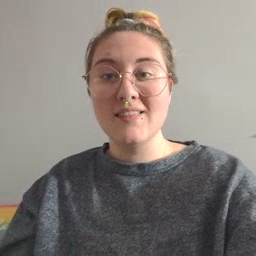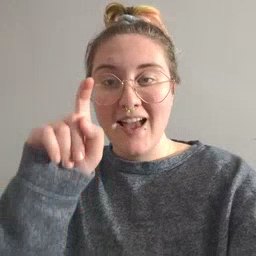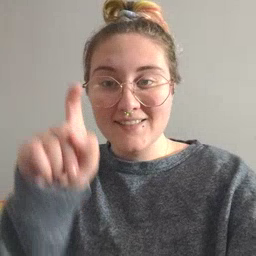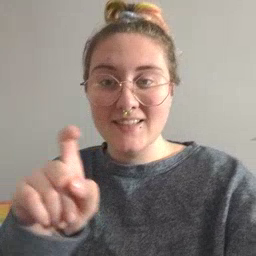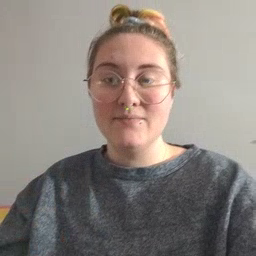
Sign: closet